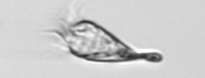
Label: Paratontonia_gracillima